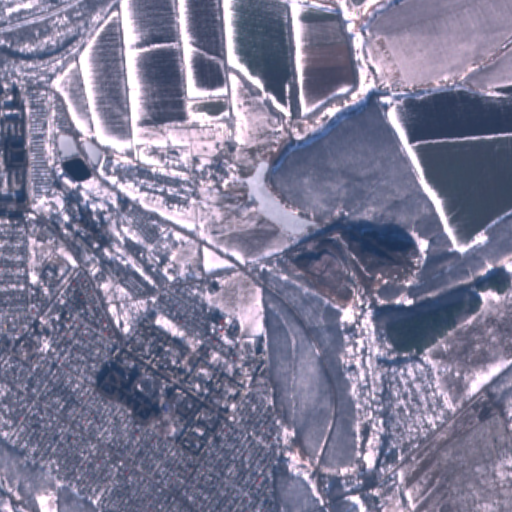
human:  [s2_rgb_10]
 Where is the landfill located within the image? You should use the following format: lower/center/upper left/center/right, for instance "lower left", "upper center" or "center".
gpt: The landfill is located in the center right of the image.
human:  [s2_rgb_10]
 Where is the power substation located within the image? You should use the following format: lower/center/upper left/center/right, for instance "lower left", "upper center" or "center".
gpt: The power substation is located in the center left of the image.
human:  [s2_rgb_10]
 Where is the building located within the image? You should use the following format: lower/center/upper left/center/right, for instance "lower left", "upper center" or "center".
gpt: There is no building in the image.